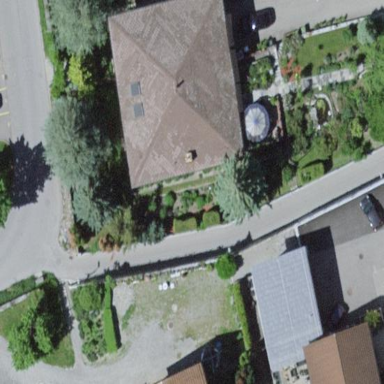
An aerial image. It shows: Building with hipped roof.